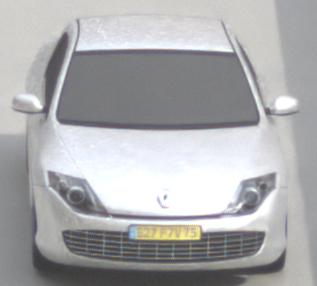
Make: Renault
Model: Laguna Coupé TCe 170
Detailed model: Laguna (III) Coupé
Model produced from: 2010/11
Model produced until: 2011/05
Doors: 2
Color: white
Road condition: dry road
Daytime: morning or afternoon
Contrast: low contrast